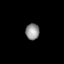
Tissue: lung
Cell type: Epithelial cells
Senescence score: 0.1747
Nuclear area (px): 217
Mean DAPI intensity: 146.272